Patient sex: M
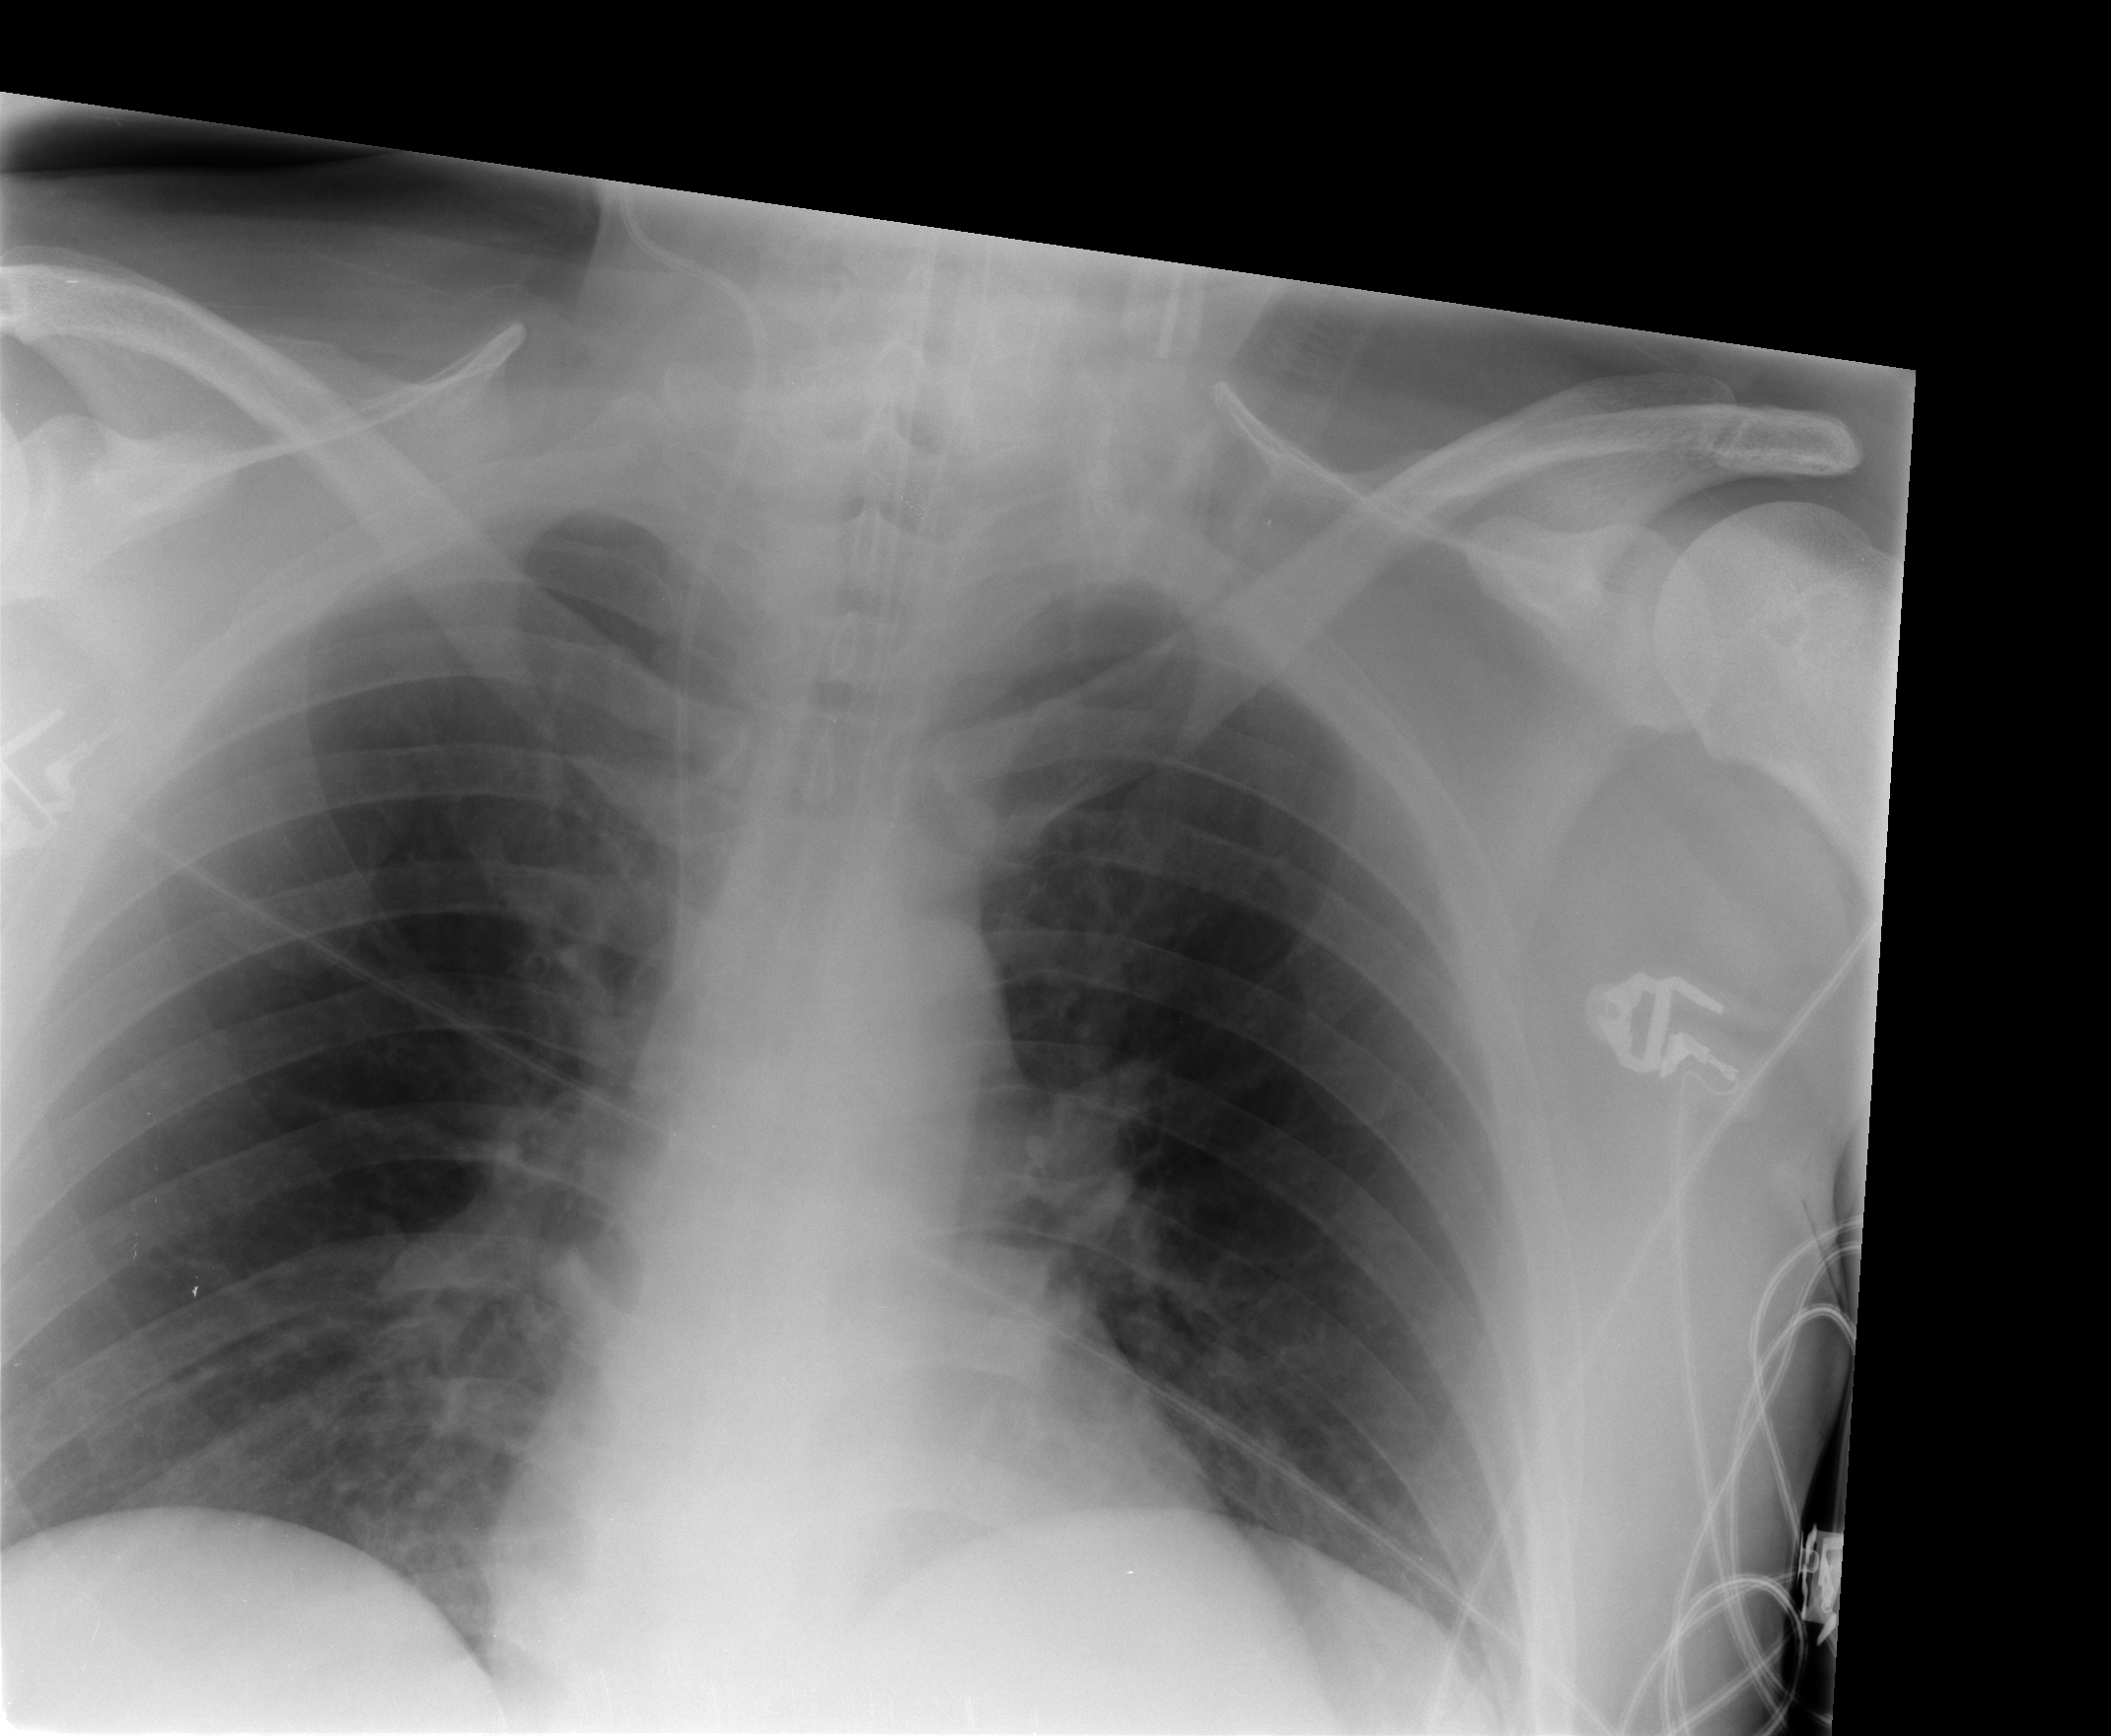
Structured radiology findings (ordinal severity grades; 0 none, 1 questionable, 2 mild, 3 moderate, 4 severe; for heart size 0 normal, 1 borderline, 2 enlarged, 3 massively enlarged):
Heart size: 0
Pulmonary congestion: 0
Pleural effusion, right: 0
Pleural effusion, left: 0
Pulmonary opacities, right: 0
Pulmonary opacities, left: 0
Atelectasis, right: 1
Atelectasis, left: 0